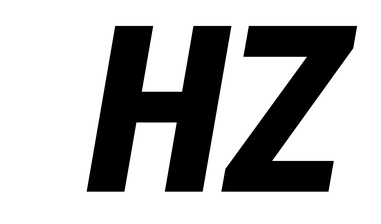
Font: Roboto-Italic_Condensed_Black_Italic